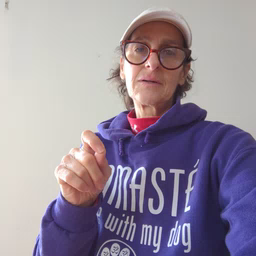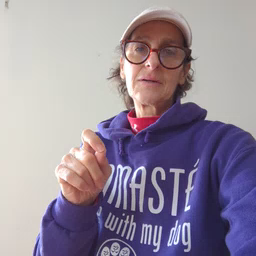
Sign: bug